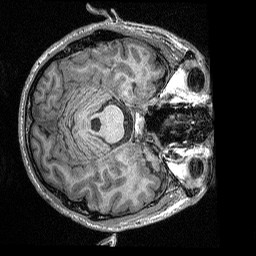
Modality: T1map
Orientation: axial